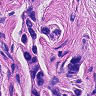
Metastatic tissue present: yes